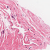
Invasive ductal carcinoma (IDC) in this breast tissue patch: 0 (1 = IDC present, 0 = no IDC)